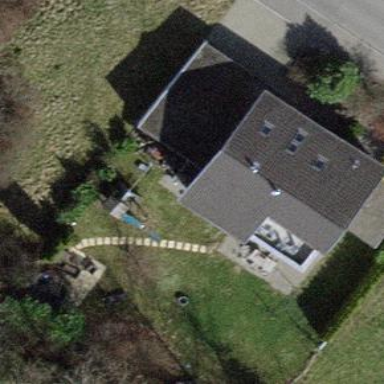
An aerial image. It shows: Detached building.